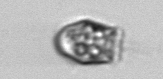
Label: Balanion